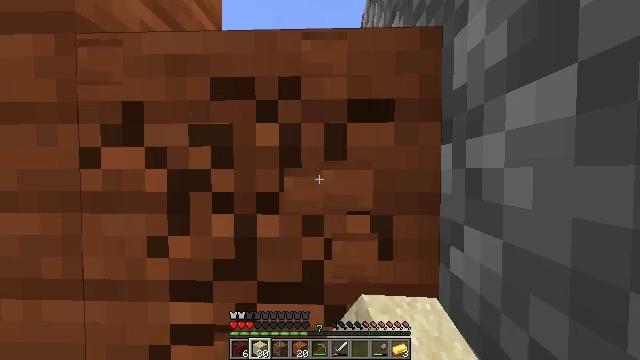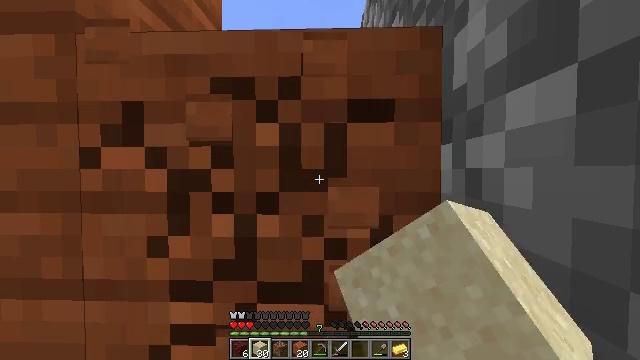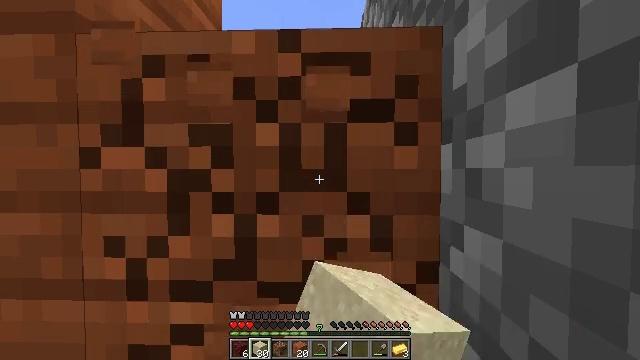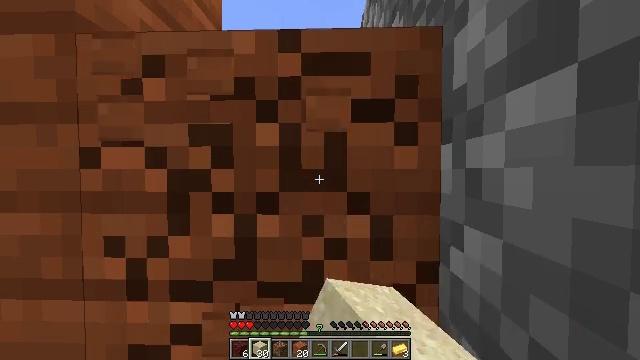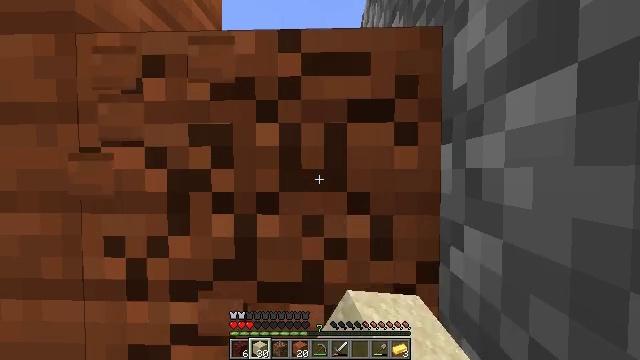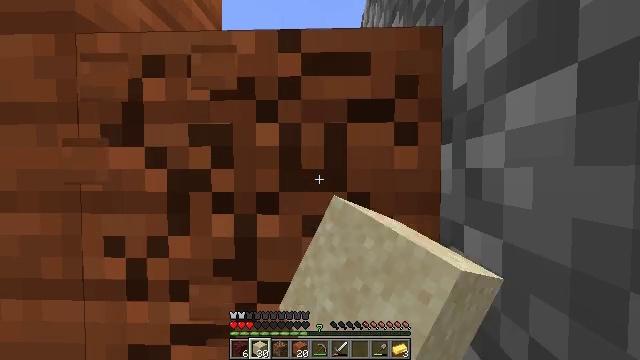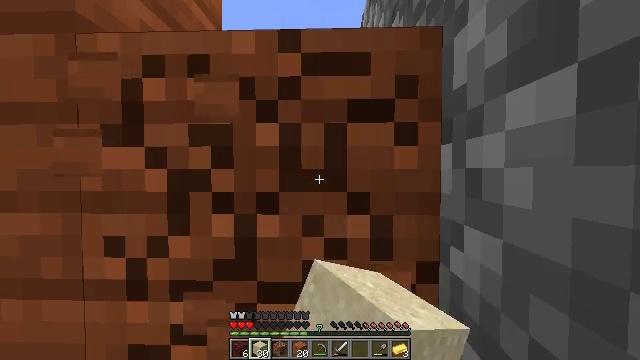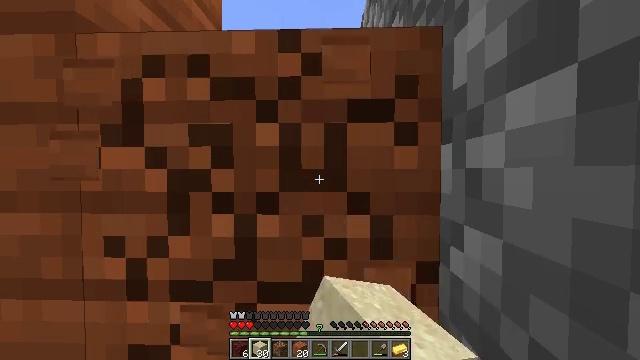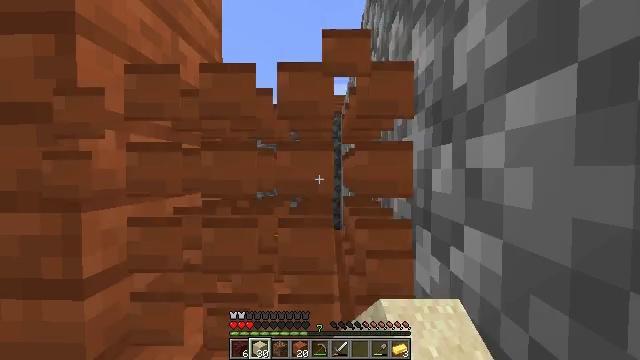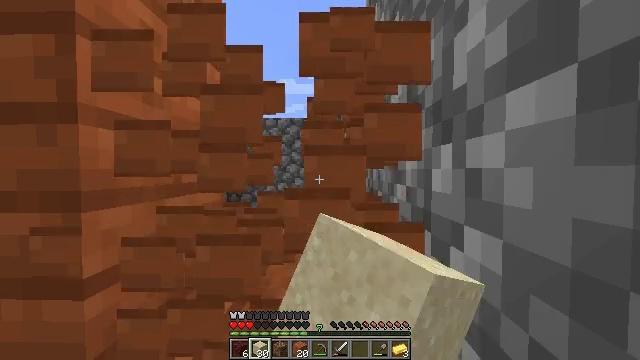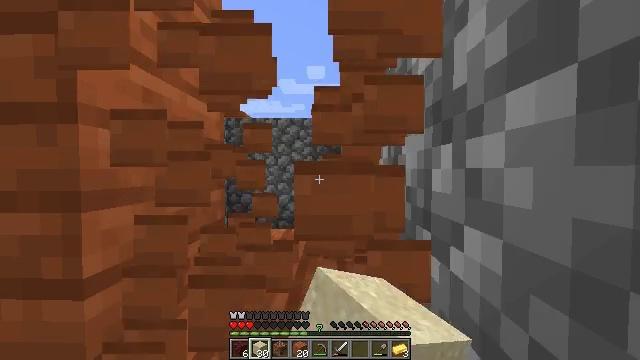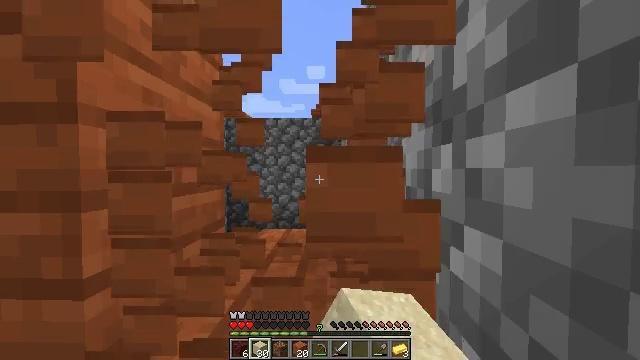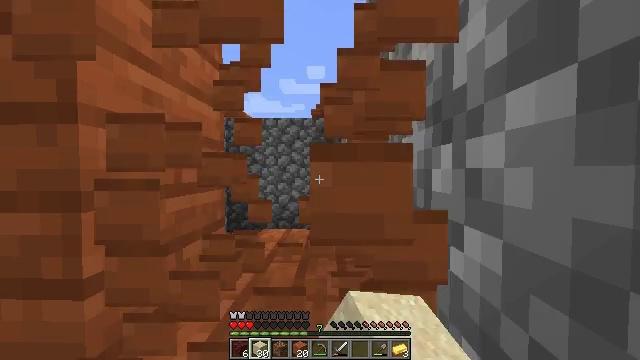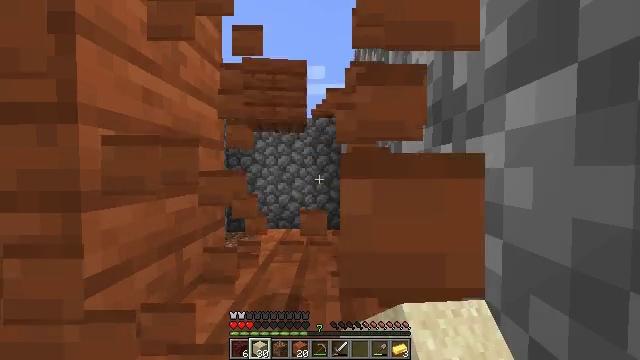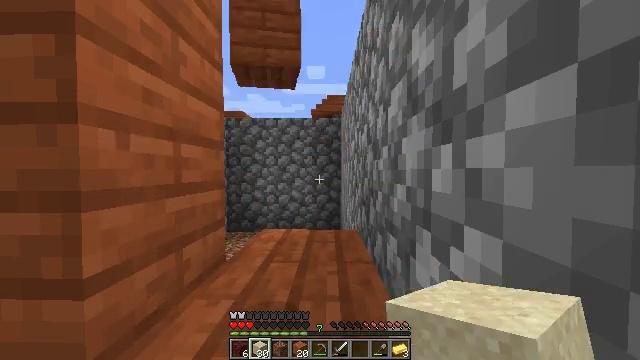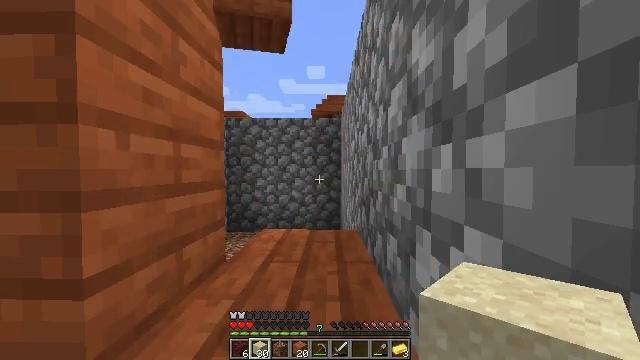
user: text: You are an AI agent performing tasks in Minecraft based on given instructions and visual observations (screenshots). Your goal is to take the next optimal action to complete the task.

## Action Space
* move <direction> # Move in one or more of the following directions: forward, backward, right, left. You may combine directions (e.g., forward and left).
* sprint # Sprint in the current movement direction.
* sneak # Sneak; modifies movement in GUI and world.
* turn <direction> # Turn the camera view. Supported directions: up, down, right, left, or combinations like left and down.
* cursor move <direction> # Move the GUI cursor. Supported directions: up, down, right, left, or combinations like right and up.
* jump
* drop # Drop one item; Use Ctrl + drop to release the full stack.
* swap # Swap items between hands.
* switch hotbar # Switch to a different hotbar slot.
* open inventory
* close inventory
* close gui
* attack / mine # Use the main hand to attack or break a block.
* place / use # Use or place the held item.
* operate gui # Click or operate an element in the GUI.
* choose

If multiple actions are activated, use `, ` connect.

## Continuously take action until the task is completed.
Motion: motion action
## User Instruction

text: Attack the acacia planks to recycle them.
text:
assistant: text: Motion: attack / mine
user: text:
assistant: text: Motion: attack / mine
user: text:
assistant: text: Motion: attack / mine
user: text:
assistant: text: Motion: attack / mine
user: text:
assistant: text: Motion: attack / mine
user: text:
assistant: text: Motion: attack / mine
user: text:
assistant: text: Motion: attack / mine
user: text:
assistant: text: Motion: attack / mine
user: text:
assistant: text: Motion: attack / mine
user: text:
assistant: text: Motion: attack / mine
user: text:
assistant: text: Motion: attack / mine
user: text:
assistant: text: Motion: attack / mine
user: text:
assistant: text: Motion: attack / mine
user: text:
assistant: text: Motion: attack / mine
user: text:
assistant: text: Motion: attack / mine
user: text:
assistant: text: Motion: turn left and down, attack / mine
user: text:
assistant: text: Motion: turn left and down, attack / mine
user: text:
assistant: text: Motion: turn down, attack / mine
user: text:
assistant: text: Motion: attack / mine
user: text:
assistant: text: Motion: attack / mine
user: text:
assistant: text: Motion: attack / mine
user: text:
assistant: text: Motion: attack / mine
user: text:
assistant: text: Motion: attack / mine
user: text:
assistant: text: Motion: attack / mine
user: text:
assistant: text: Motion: attack / mine
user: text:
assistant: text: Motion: attack / mine
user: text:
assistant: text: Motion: attack / mine
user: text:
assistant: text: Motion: attack / mine
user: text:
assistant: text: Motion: attack / mine
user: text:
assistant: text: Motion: attack / mine